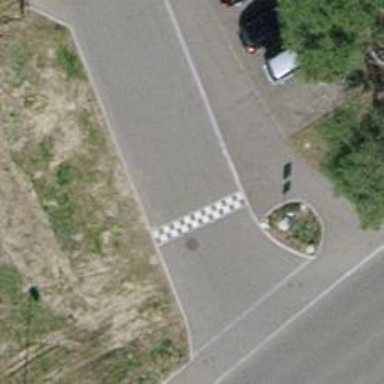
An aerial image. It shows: Unmarked road crossing.